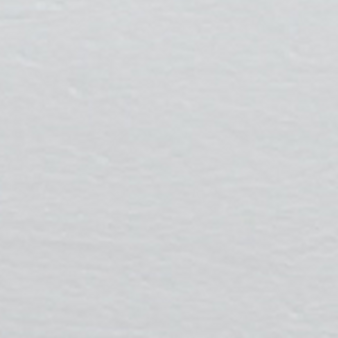
Label: other